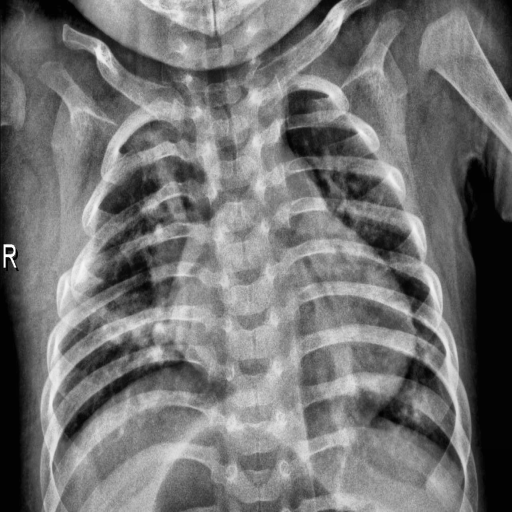
Finding: PNEUMONIA